Question: I am trying to display a number using QDebug in the Hex format. Below is the code which I have written. It is working but the output has string contents enclosed in double quotes:
How to remove these quotes?
'''
m_CanMsg_ptr->id = 0x720;
m_CanMsg_ptr->sizeData = 1;
m_CanMsg_ptr->data[0] = 0x05;
MessageID.setNum(m_CanMsg_ptr->id,16);
DataSize = QString("%1").arg(m_CanMsg_ptr->sizeData, 0, 16);
data = QString("%1").arg(m_CanMsg_ptr->data[0], 0, 16)
qDebug() << "Heart-Beat : Msg ID = " << MessageID << " Msg DLC = " << DataSize;
qDebug() << "Msg Data " << " = " << data;
'''
I did as per these resources:
<URL>
<URL>

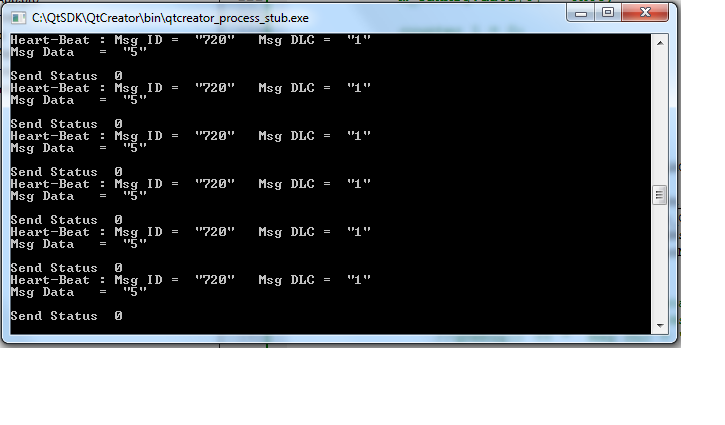
Answer: 'qDebug' is a debug interface. It's not meant for custom-formatted output, it's simply a way of quickly getting data in readable form. It's meant for a developer, and the quotes are there to remind you that you've output a string. 'qDebug()' presumes that the 'const char*' data is a message and shows it without quotes, other string types like 'QString' are "just data" and are shown with quotes.
If you want custom formatting, don't use 'qDebug()', use 'QTextStream':
'''
#include <QTextStream>
#include <cstdio>
QTextStream out(stdout);
void f() {
out << "Heart-Beat : Msg ID = " << MessageID << " Msg DLC = " << DataSize << endl;
}
'''